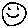
Label: smiley face